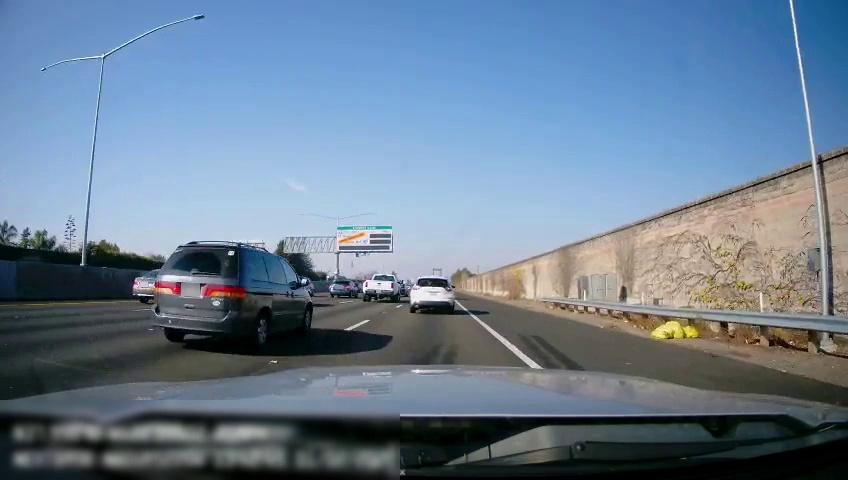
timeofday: Day
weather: Sunny
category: Drivable Space
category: Vehicles | Car
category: Vehicles | Truck
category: Vehicles | SUV
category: Vehicles | Car
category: Vehicles | Car
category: Vehicles | Car
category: Vehicles | SUV
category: Lanes | Current Lane
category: Lanes | Current Lane
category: Lanes | Alternate Lane
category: Lanes | Alternate Lane
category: Lanes | Alternate Lane
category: Traffic | Signs